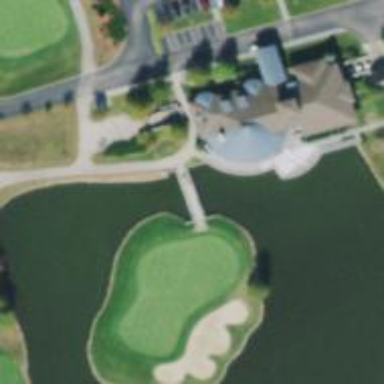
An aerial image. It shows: Path bridge on golf course.